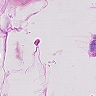
Metastatic tissue present: no